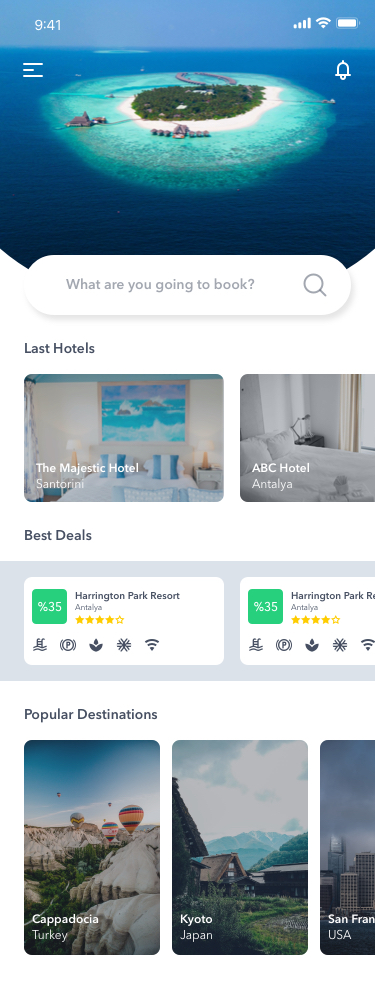
Text in this UI design:
Last Hotels
Popular Destinations
Cappadocia Turkey
Kyoto Japan
San Fransico USA
What are you going to book?
The Majestic Hotel Santorini
ABC Hotel Antalya
Best Deals
%35
Harrington Park Resort
Antalya
%35
Harrington Park Resort
Antalya